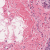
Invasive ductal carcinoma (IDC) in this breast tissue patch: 0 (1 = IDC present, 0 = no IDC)